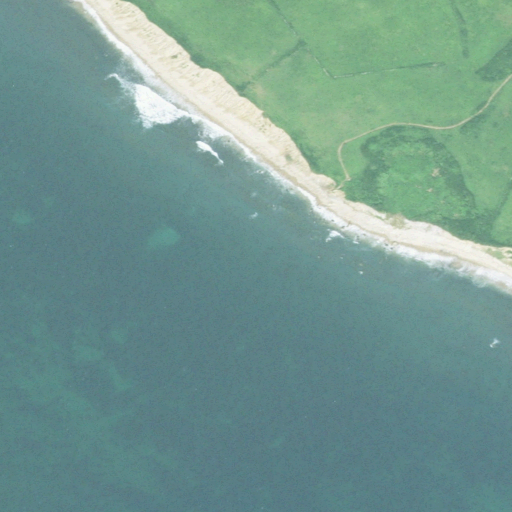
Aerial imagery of cape in Rhode Island named Dickens Point containing open water, barren land, grassland, shrub, herbaceous wetlands, deciduous forest, and pasture